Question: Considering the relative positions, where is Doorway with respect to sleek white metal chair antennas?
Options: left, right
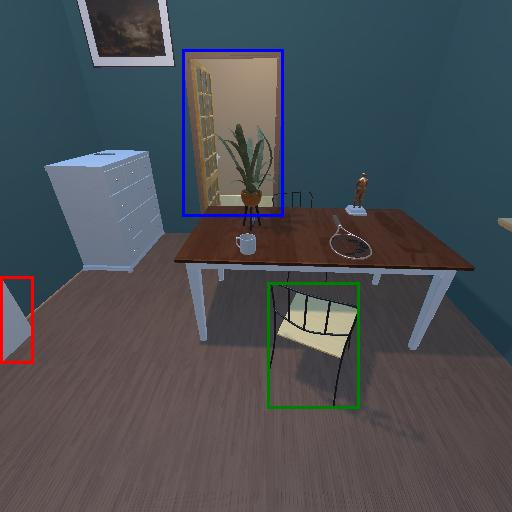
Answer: left